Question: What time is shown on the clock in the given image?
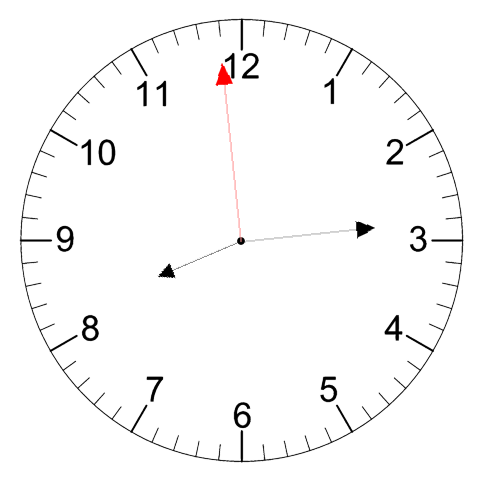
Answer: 08:13:59